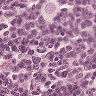
Metastatic tissue present: yes